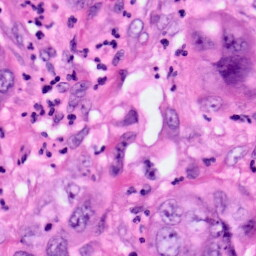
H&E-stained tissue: Pancreatic